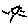
Label: sun